Aerial crown-view tile of a tropical tree (Barro Colorado Island, Panama), acquired 20241014:
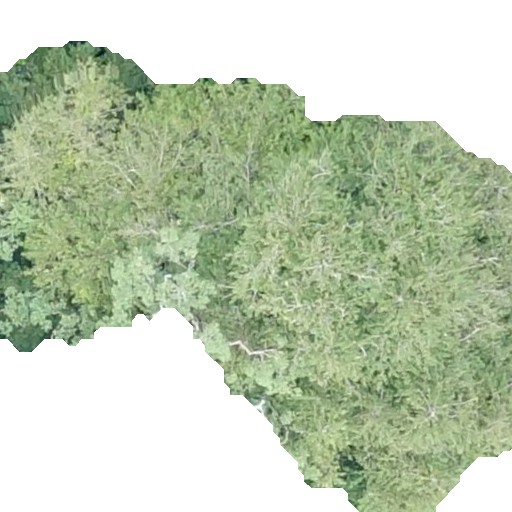
Species: Quararibea pterocalyx
GBIF accepted scientific name: Quararibea pterocalyx
Crown area: 291.934 m²